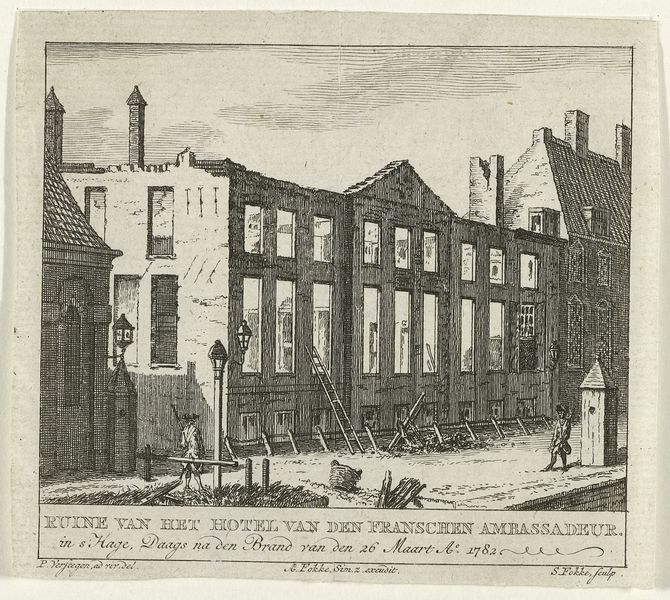
Titel: Ruïne van het huis van de Franse ambassadeur in Den Haag
Künstler: Simon Fokke
Standort: Amsterdam
Institution: Rijksmuseum
Schlagwörter: lamp, men, people, soldier, soldiers, window, old, windows, man, sky, building, roof, light, drawing, black and white, ruin, etching, french, ladder, town, person, city, human, lantern, plan, facade, construction, factory, lines, home, chimney, guard, hotel, humans, guards, text, industrial, ruine, lighting, lamp post, black/white, van, warehouse, den, franschen, ambassador, s affolding, masonly, missing roof, no roof, industry building, runie, old dutch hotel, chicken scratch, pre monet